Question: I'm using vim on ubuntu 14.10 and i installed solarized colorscheme to my vim but the color not looks like what it should to be, this is what i get >>

this is my file <URL>
what can i do to fix it?!
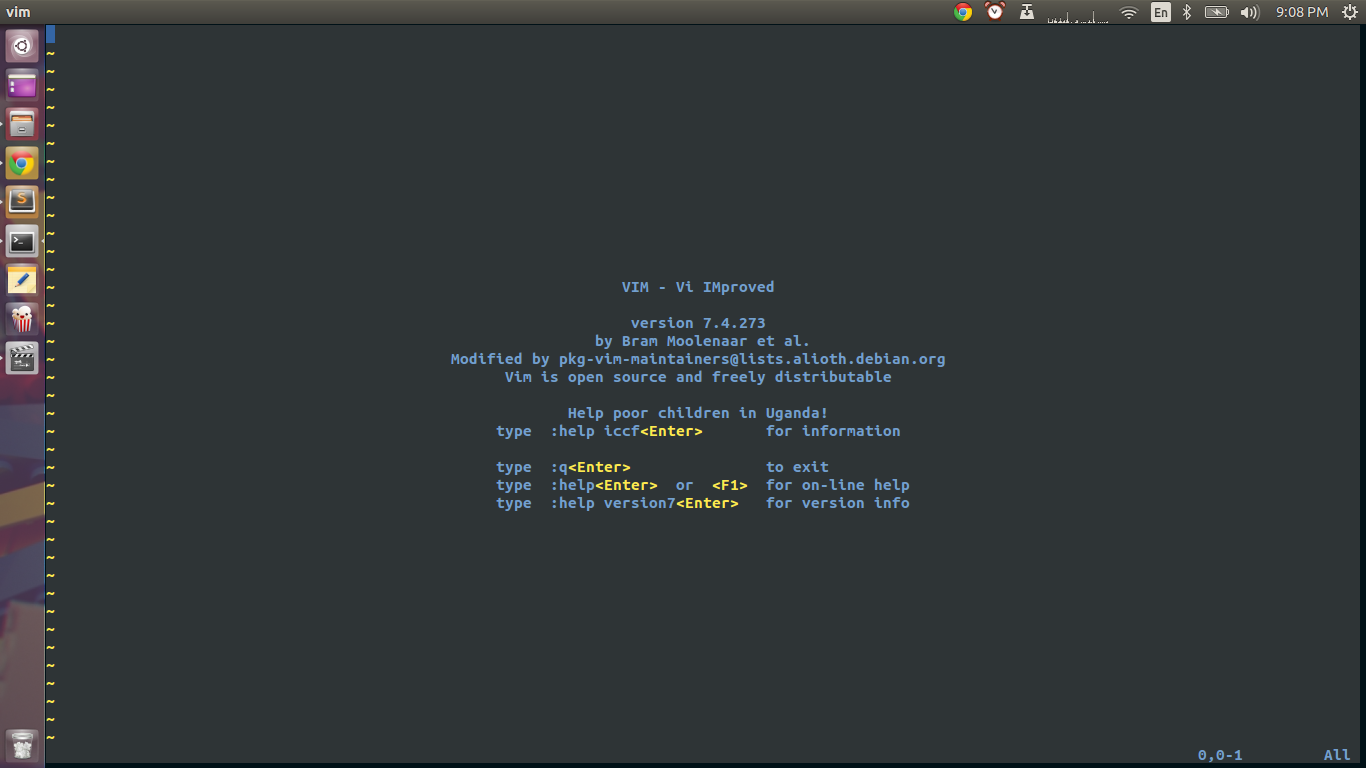
Answer: Also try adding 'TERM='xterm-256color'' to your bashrc.
The vim wiki has a <URL>.